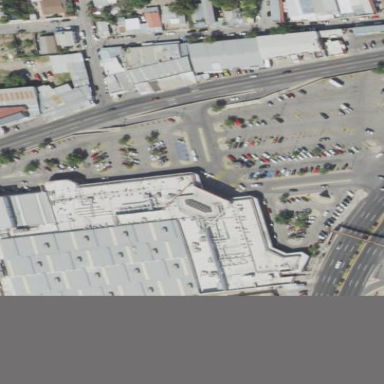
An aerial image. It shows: Supermarket building.